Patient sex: M
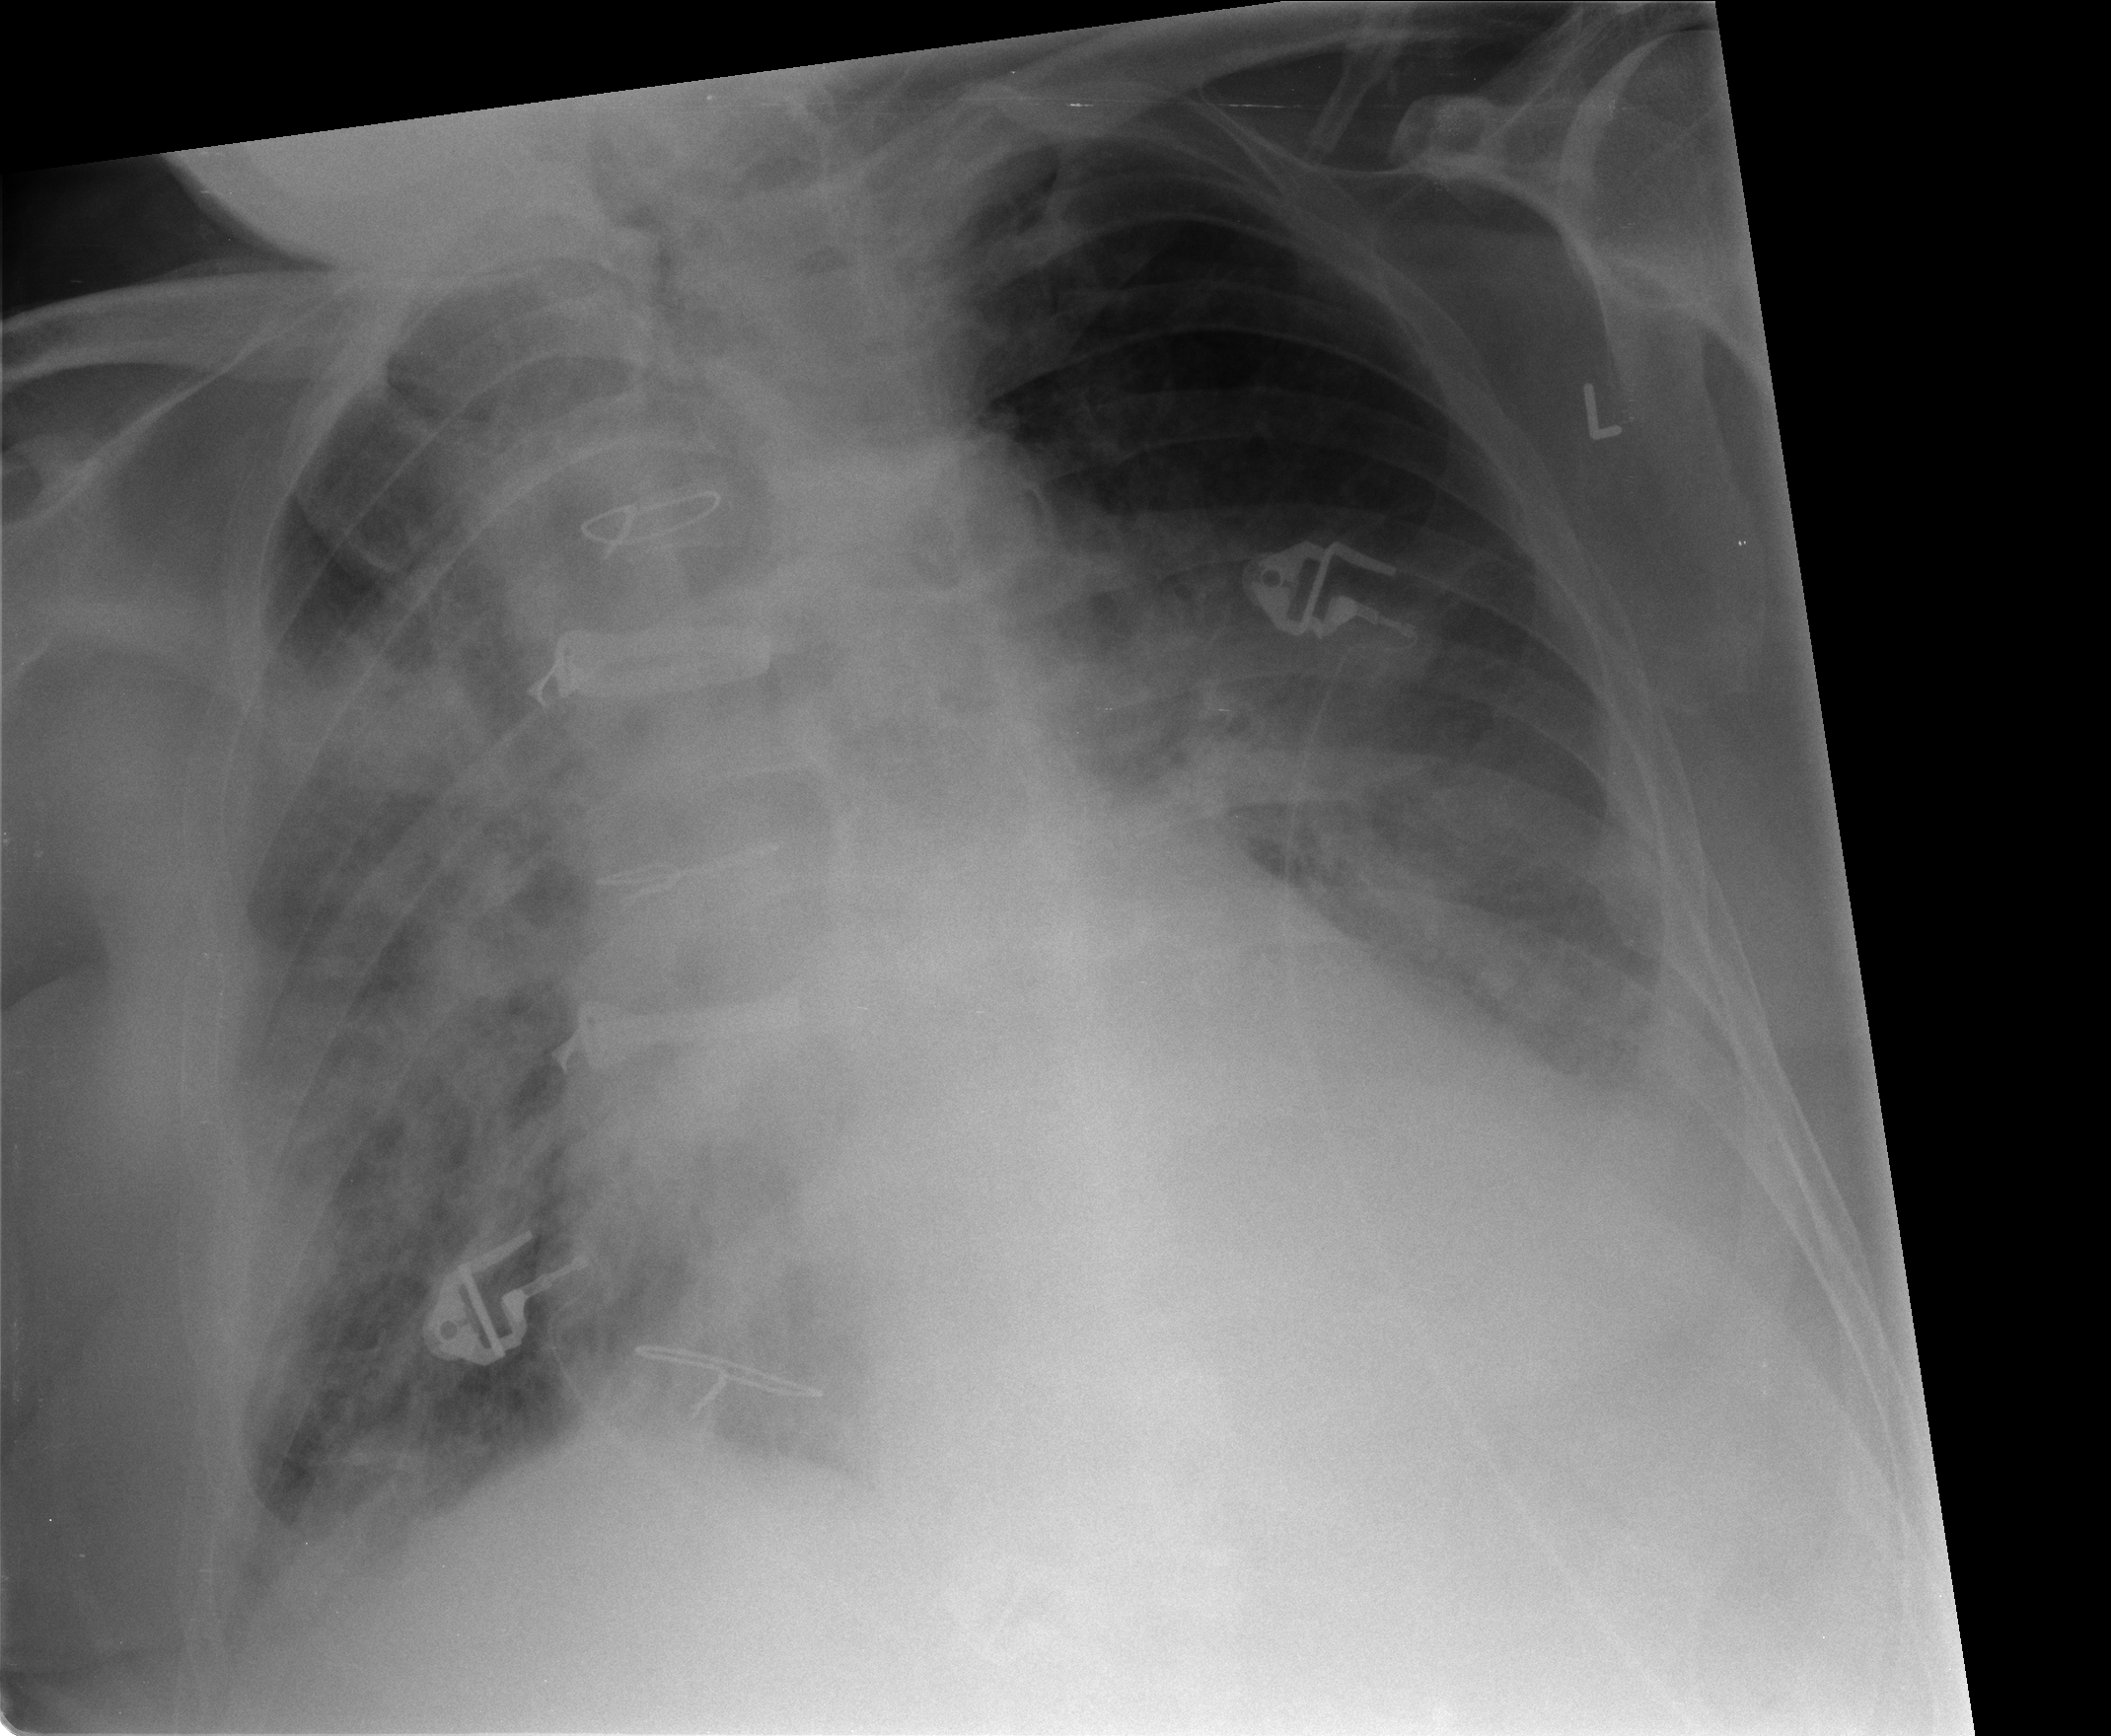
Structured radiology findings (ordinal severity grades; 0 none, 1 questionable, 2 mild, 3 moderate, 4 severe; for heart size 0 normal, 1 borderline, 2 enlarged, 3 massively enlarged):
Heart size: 2
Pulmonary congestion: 2
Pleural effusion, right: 2
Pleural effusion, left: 2
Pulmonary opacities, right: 3
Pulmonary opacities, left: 2
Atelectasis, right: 2
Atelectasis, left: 2